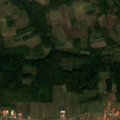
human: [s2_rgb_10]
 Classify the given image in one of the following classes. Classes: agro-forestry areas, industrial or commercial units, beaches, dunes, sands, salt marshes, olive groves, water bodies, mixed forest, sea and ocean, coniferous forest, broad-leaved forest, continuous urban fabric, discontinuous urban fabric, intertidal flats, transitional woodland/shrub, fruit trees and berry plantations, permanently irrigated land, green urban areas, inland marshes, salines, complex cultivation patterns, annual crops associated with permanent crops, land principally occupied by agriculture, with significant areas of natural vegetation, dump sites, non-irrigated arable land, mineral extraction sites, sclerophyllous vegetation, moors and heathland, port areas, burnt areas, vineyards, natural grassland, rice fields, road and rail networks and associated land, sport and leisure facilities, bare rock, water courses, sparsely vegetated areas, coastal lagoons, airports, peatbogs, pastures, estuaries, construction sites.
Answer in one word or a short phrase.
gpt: non-irrigated arable land, complex cultivation patterns, land principally occupied by agriculture, with significant areas of natural vegetation, broad-leaved forest, transitional woodland/shrub